Question: I have a loop that involves a dynamically allocated array in C. For some reason it crashes after 'flag' increments 7 times. This wasn't happening before I was reallocating the size of the array. Here is the code:
'''
for (int i = 0; i < length-1; i++)
{
if (audio_samples[i] > threshold && run)
{
*event_flags = (int*)realloc(*event_flags, sizeof(int)*(flag+1)); // reallocate the size of the array
*event_flags[flag] = i;
// printf("FLAG CREATED! %i
", i);
printf("EVENT FLAG %i %i
",flag, *event_flags[flag] );
if (flag >5) {
printf("%d
", i);
}
flag++;
run = false;
}
'''
Any ideas? Please keep in mind that the size of the array is indeed the same value as length. Here is an example of my errors:

---
FILE ONE:
'''
int *event_positions = (int *) malloc(1 * sizeof(int)); // let us start with 1 and then add more within the method. This should continue until we have all the flags we want.
int number_of_flags = event_extractor(vocal_data, size, event_positions);
'''
FILE TWO:
'''
float g_THRESHOLD_FACTOR = 2.3; // THIS INCREASES THE THRESHOLD VALUE.
int event_extractor (int *audio_samples, unsigned int size_of_audio ,int *event_flags)
{
int length = (int)size_of_audio;
// * * * * * * * * * * * * * * * * * *
// RECTIFY VALUES (MAKE ABSOLUTE) (MAKE ALL POSITIVE)
int *rectified_audio = (int *) malloc(length * sizeof(int)); // I took this line from wave header reader. The number is the number of samples of the hip hop track.
make_values_absolute(audio_samples, length, rectified_audio);
// If I convert to signed ints here would the method run more efficiently?
// * * * * * * * * * * * * * * * * * * * *
// LOW PASS FILTER
int *lopass_samples = (int *) malloc(length * sizeof(int)); // I took this line from wave header reader. The number is the number of samples of the hip hop track.
lopass(rectified_audio, length,0.5, lopass_samples);
int number_of_flags = apply_threshold (lopass_samples, length, &event_flags);
printf("
NUMBER OF EVENTS AAAA --- %d
", number_of_flags);
for (int i = 0; i < number_of_flags; i++) {
printf("FLAG %i -- %d
", i, event_flags[i]);
}
return number_of_flags;
}
int apply_threshold (int *audio_samples, unsigned int size_of_audio, int **event_flags)
{
int flag = 0; // this will be the number of flags that I have
bool run = true; // this will make sure that a minimum amount of time passes before I grab another flag. It's a guard.
int counter = 0; // this is the counter for the above guard.
printf("
CURRENT MINIMUM TIME: 20100 SAMPLES
");
// event_flags[0] = 1; // this first one is a dud. within the loop we will automatically start adding flags
int threshold = calculate_threshold_value(audio_samples, size_of_audio);
printf("
this is the threshold %d
", threshold);
int length = (int)size_of_audio;
printf("LENGTH OF VOCAL AUDIO %d
", length );
for (int i = 0; i < length-1; i++)
{
if (audio_samples[i] > threshold && run)
{
// ** is this realloc working ?
// event_flags = (int*)realloc(event_flags, sizeof(int) * (flag+1));
*event_flags = (int*)realloc(*event_flags, sizeof(int)*(flag+1)); // reallocate the size of the array
*event_flags[flag] = i;
// printf("FLAG CREATED! %i
", i);
printf("EVENT FLAG %i %i
",flag, *event_flags[flag] );
if (flag >5) {
printf("%d
", i);
}
flag++;
run = false;
}
if (!run) {
counter++;
if (counter > 20100) { // hardcode minimum size for now.
counter = 0;
run=true;
}
}
}
printf("
NUMBER OF EVENTS --- %d
", flag);
for (int i = 0; i < flag; i++) {
printf("FLAG %i -- %d
", i, *event_flags[i]);
}
printf("
FIVE samples before and after my second flag:
0 should indicate a reach in the threshold
");
for (int i = 0; i <10 ; i++) {
printf("VOCAL SAMPLE %i %i
", i-5,audio_samples[*event_flags[1]+i-5] );
}
return flag;
}
'''
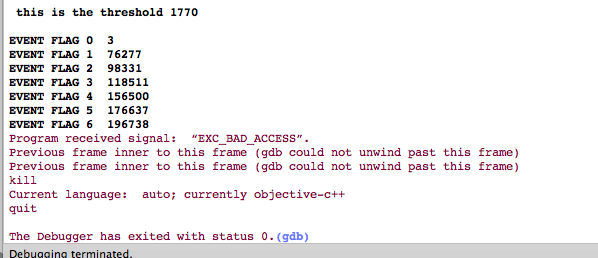
Answer: First you shouldn't cast the return of 'realloc'.
Then if I suppose that the type of that variable is 'int*'
'''
*event_flags[flag] = i;
'''
There is one '*' too much no?
After your remark on leaving out the cast.
So if your 'event_flags' is effectively 'int**', you are really on the wrong track. Seeing your use, I would guess you simply want an array of 'int' instead. If you do that and then
'''
event_flags[flag] = i;
'''
without '*' everywhere, your problem should go away.
If you really need that indirection, you'd have to allocate not only the array 'event_flags' but also all the individual arrays these pointers are pointing to, with something like
'''
for (size_t j = startvalue; j < something; ++j)
event_flags[j] = malloc(whatever);
'''